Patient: sex M, age 52
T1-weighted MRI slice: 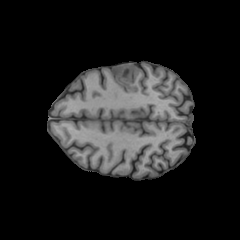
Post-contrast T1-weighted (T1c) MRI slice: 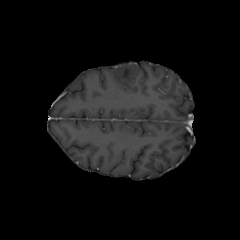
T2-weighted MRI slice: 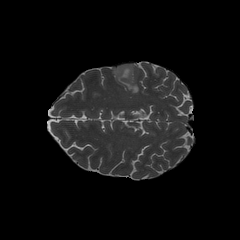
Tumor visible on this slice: yes
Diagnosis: Astrocytoma, IDH-wildtype
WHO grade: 3